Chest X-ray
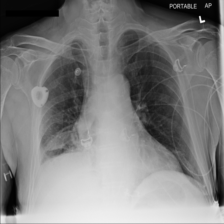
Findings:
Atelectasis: positive
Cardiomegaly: negative
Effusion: positive
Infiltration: negative
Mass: positive
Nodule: negative
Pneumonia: negative
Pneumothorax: negative
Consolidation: negative
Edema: negative
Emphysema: negative
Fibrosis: negative
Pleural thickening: negative
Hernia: negative